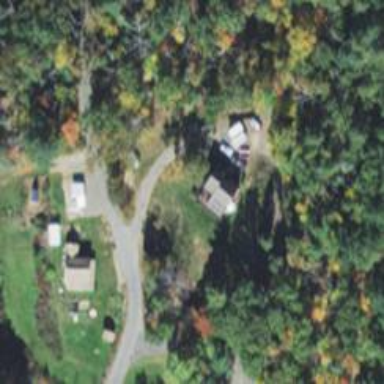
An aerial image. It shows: Driveway.